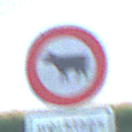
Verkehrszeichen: VerbotViehtrieb
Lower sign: ZeitangabenMitBeschraenkungAufWochentage7
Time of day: MorningAfternoon
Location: Outdoor (RoadRail)
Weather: Clear
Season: NotSpecified
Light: Natural